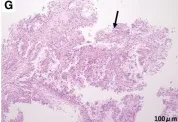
Kidney biopsy and surgical specimen. (D) Glomerular endothelial cell proliferation (arrow) was observed. PAS staining.
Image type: pathology (pas)